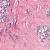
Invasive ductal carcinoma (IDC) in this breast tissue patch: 1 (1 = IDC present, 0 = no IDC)